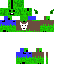
A male animal skin with green skin dressed in a blue tshirt and blue pants, featuring a closed mouth.